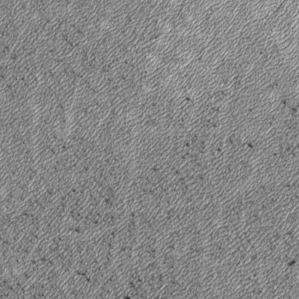
Label: frost